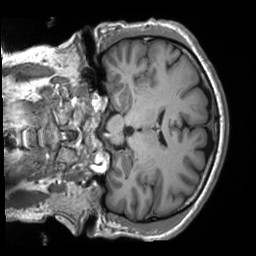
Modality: T1w
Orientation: coronal
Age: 51
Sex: female
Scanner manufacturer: siemens
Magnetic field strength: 3 T
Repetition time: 2.53 s
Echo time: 0.00219 s